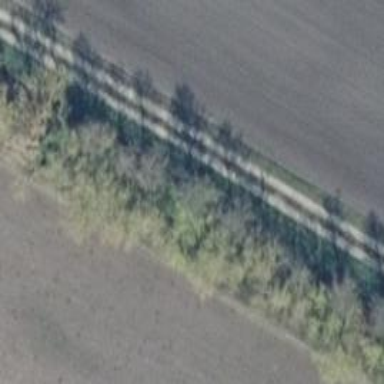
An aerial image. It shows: Row of deciduous broadleaved trees.